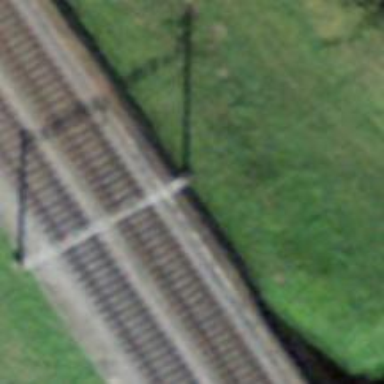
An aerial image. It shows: Single-track railway with electrified contact lines.